Question: i am getting an error of
> Using an unspecified index. Your data will be downloaded and filtered on the client. Consider adding ".indexOn": "WkJymEhTtvgtIzQZZxs3VUTbmLh2quan" at /Products to your security rules for better performance.
this is my code:
'''
firebase.database().ref("Products").orderByChild(user.uid + "quan").startAt(0).on('value', function (s) {
var cartNum = 0;
s.forEach(function (d) {
console.log(d.child(user.uid + "quan").val());
cartNum += d.child(user.uid + "quan").val();
});
$("#cartCount").text(cartNum);
});
'''
am trying to query products that has 'user.uid+ 'quan'' in my firebase database
and this is the structure of my JSON ---->>>

many thanks if someone can help me out
<URL>
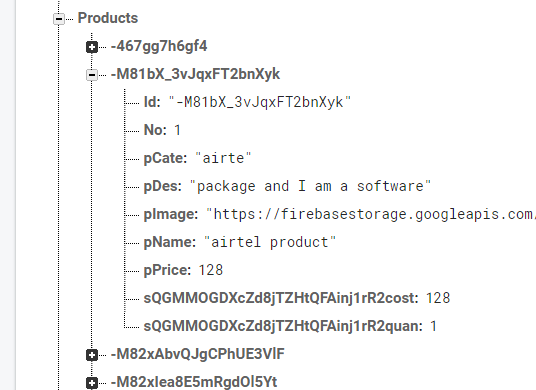
Answer: As described in the documentation on indexing data and in the error message, you will need to add an index to the Firebase rules for your database in the console:
'''
{
"rules": {
"Products": {
".indexOn": "WkJymEhTtvgtIzQZZxs3VUTbmLh2quan"
}
}
}
'''
This will solve the error message for the current user. The problem is that you will need to declare such an index explicitly for each UID, which is not feasible unless you have a specific set of users in mind.
The underlying problem is that your current data structure makes it easy to find a user for a given product, but it does not make it easy to find the products for a specific user. To allow the latter use-case, you'll want to add an additional data structure for that inverted mapping, sometimes referred to as a reverse or inverted index:
'''
"Users": {
"uid1": {
"productId1": true,
"productId2": true
},
"uid2": {
"productId3": true,
"productId4": true
}
}
'''
While this duplicates some data, it allows you to look up the related data in both directions. This type of data duplication to allow use-cases is quite common in NoSQL databases.
Also see:
- <URL>